Question: In GridView I used:
'''
'pager' => [
'prevPageLabel' => '<div style="border: none" class="glyphicon glyphicon-menu-left"></div>',
'nextPageLabel' => '<div style="border: none" class="glyphicon glyphicon-menu-right"></div>',
'maxButtonCount' => 0,
]
'''
As a result, I get two arrows and then I can style them:

For example, I can get count of page: '<?= $dataProvider->totalCount; ?>' and I want to put this total count of pages between the arrows of pagination. Thanks!
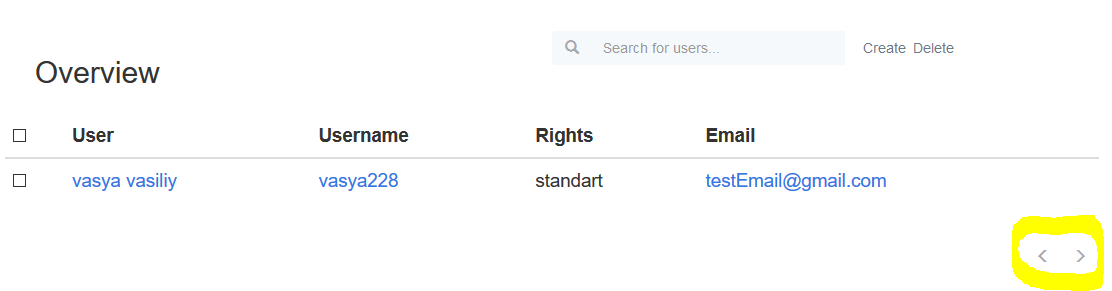
Answer: You can extend LinkPager class, override <URL> to generate whatever content you like and then use this extended class in GridView configuration:
'''
'pager' => [
'class' => 'new\extended\LinkPager'
]
'''